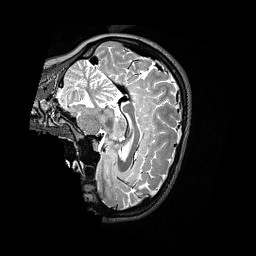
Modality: T2w
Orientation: sagittal
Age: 28
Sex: female
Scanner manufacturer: siemens
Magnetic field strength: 3 T
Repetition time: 3.2 s
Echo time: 0.479 s